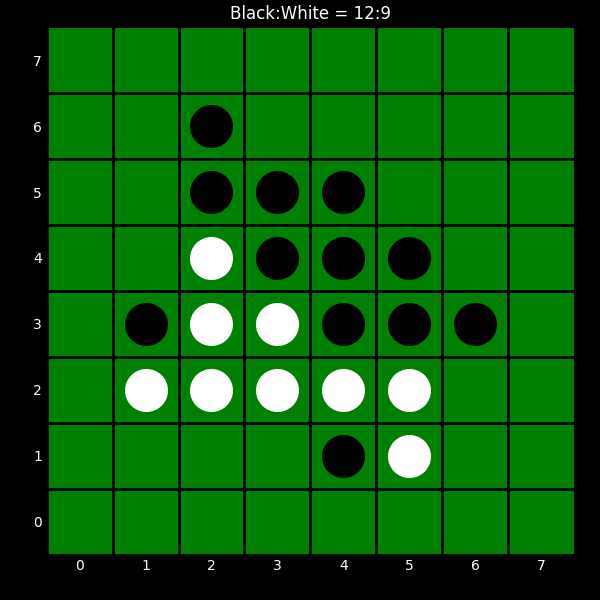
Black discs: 12
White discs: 9